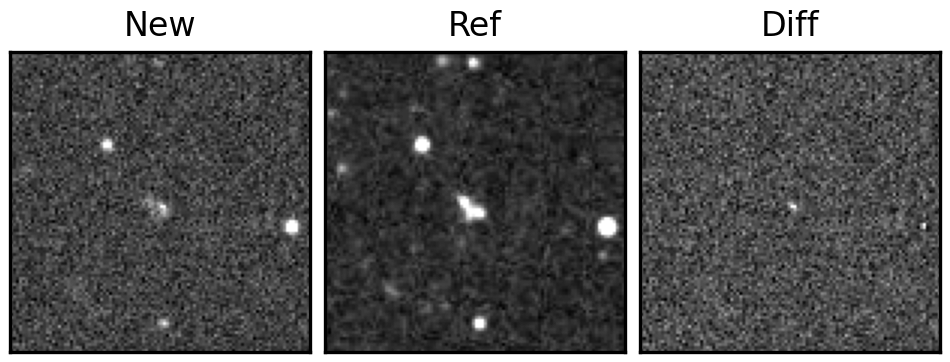
Label: real